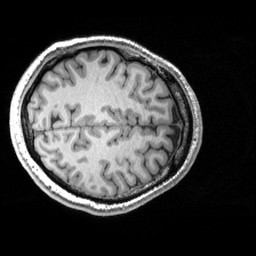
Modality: T1w
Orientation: axial
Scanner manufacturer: siemens
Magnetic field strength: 3 T
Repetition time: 2.53 s
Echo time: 0.00299 s